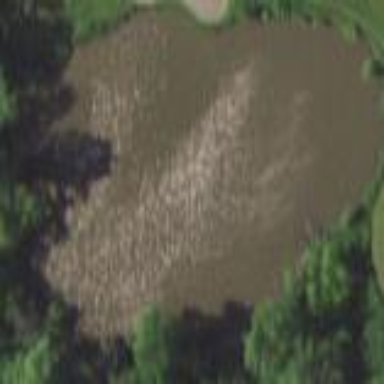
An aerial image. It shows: Water hazard on golf course. The hazard is natural water feature.